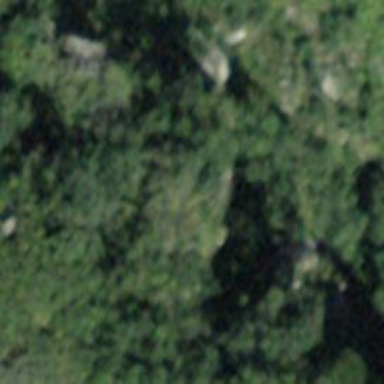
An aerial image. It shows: Natural cliff.